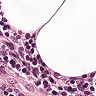
Metastatic tissue present: no